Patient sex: F
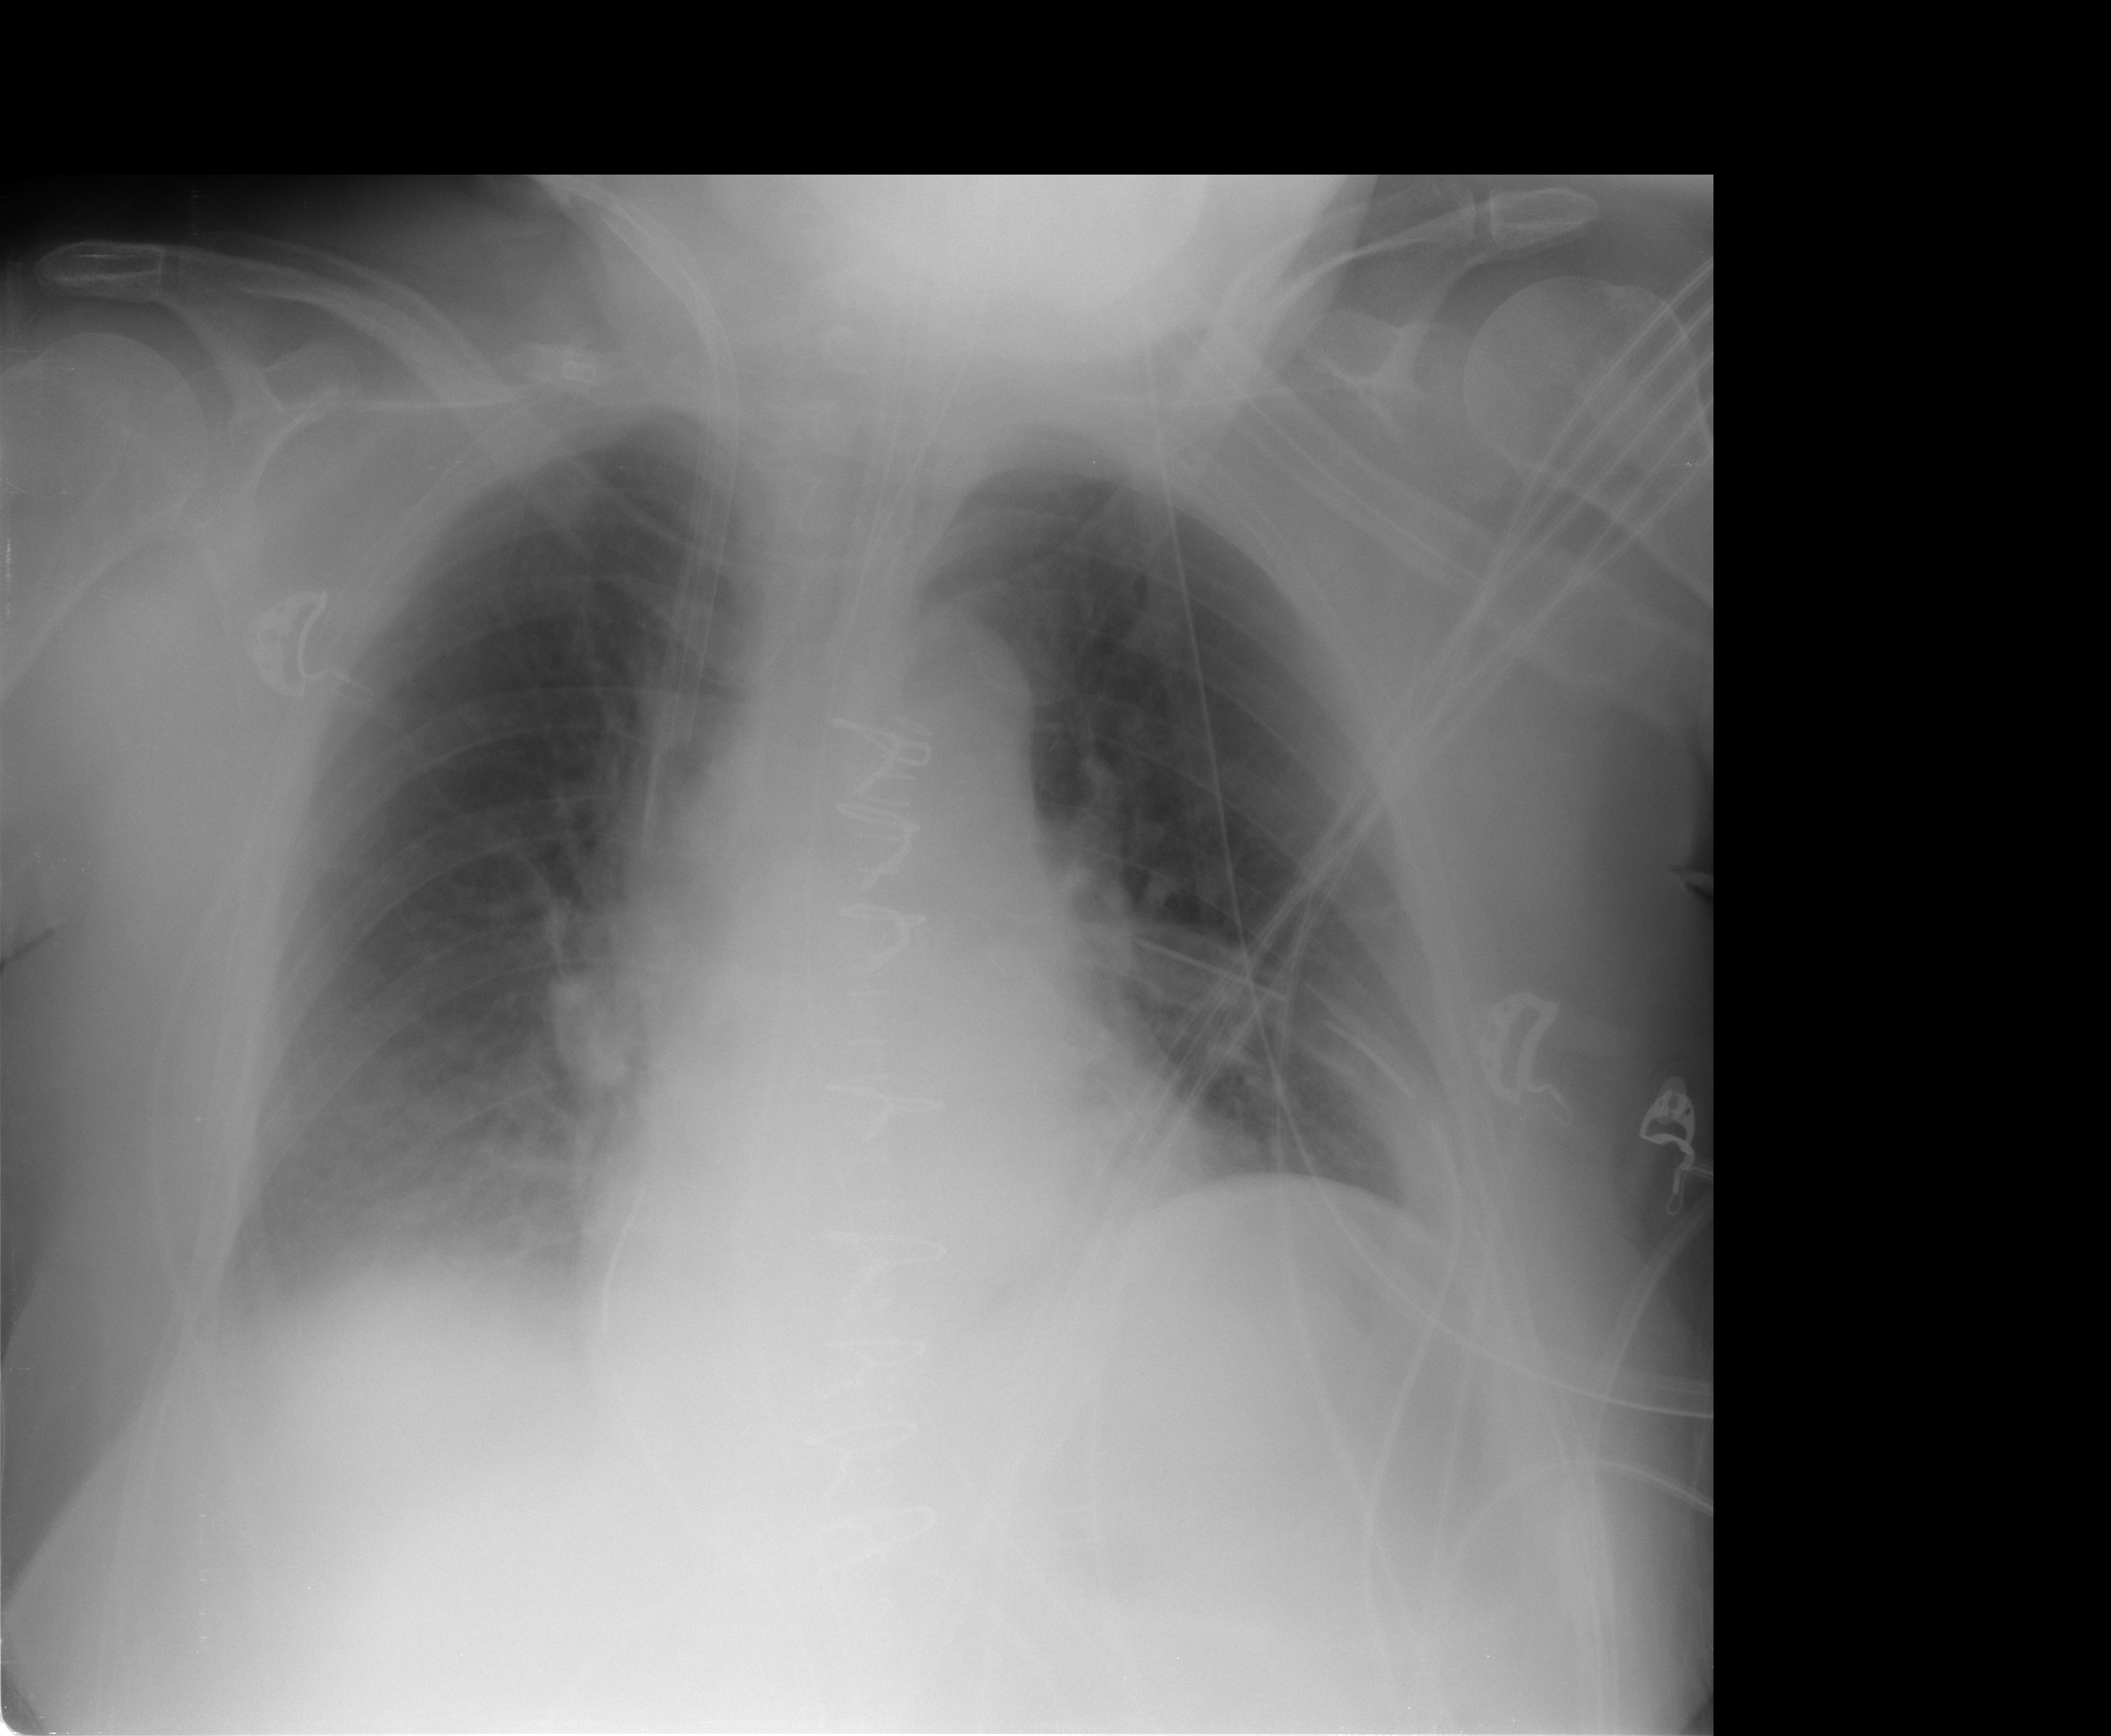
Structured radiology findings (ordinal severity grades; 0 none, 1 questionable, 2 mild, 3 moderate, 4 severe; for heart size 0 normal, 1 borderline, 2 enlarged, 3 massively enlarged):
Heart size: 2
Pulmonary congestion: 2
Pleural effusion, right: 2
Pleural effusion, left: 1
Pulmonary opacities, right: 0
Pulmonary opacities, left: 0
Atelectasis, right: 2
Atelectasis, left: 1